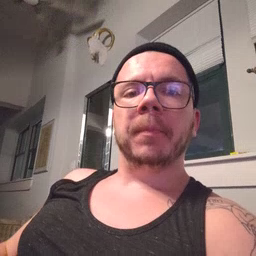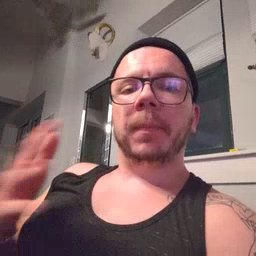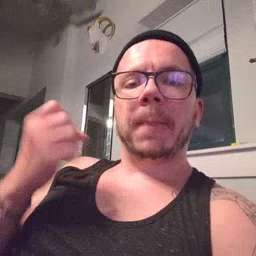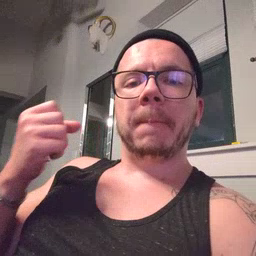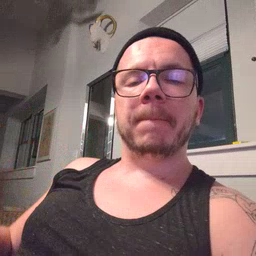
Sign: fast